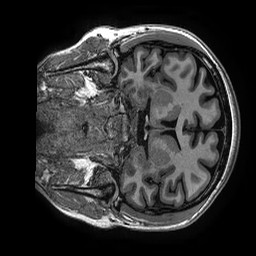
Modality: T1w
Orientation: coronal
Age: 25
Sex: female
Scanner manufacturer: ge
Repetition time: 0.00733 s
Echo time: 0.003 s